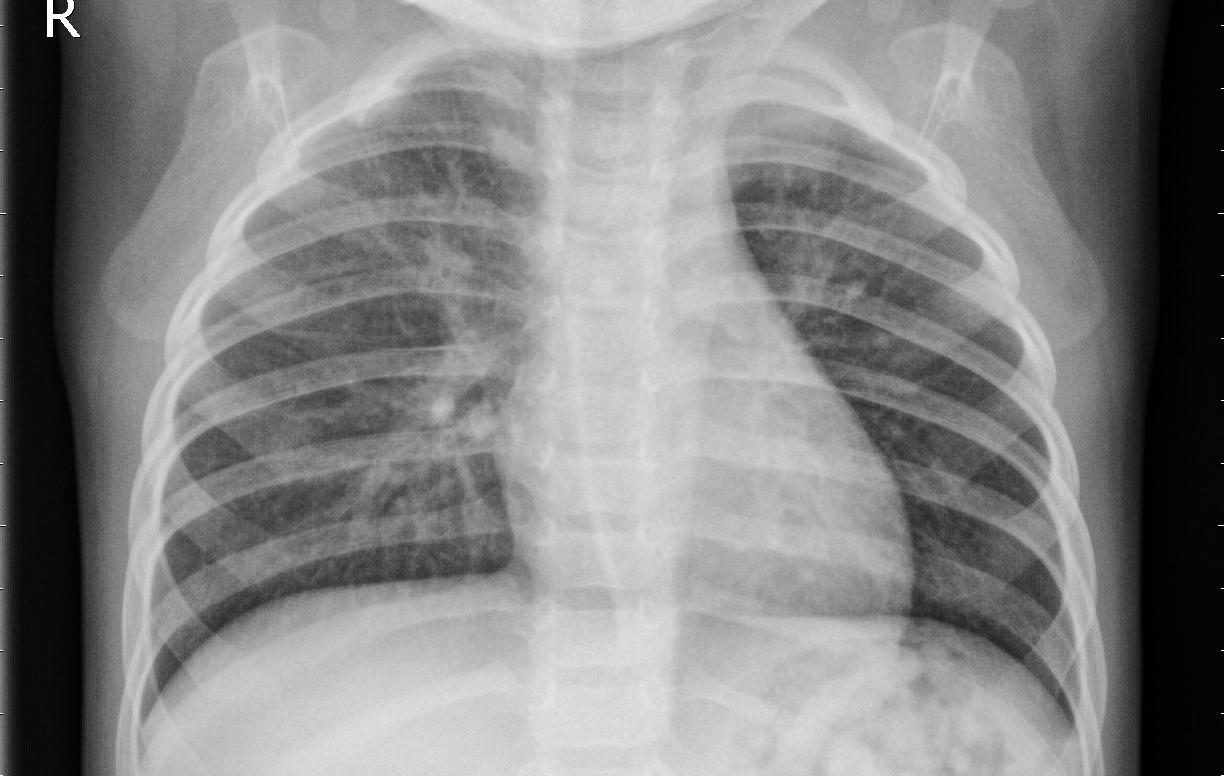
Diagnosis: PNEUMONIA